Interaction volume radius: 5 \u00c5
Interaction volume height: 10 \u00c5
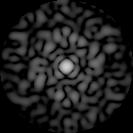
Disorder parameter: 0.8441